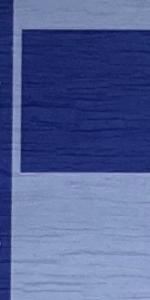
Label: Empty